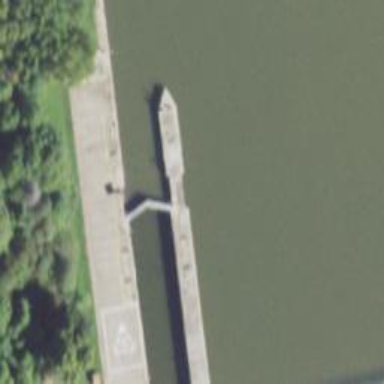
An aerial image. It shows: Lock gate on waterway.